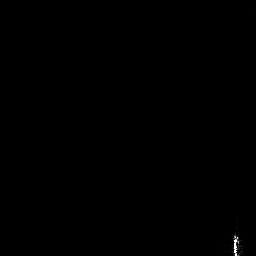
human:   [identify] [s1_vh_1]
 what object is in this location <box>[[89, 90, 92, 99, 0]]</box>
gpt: <ref>1 small ship at the bottom right</ref>